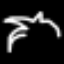
Label: palm tree